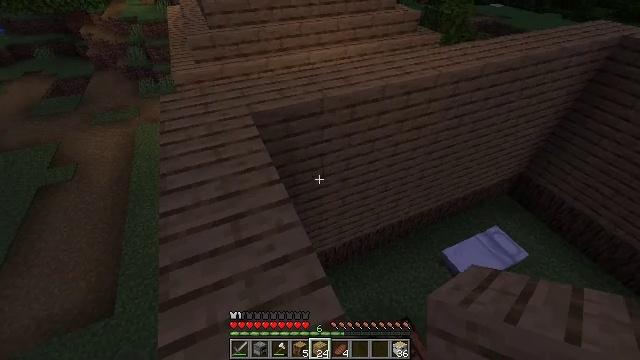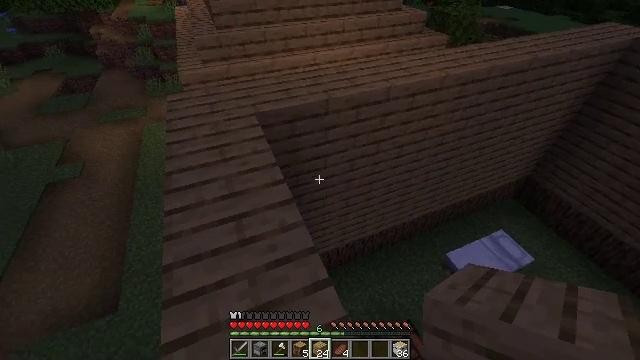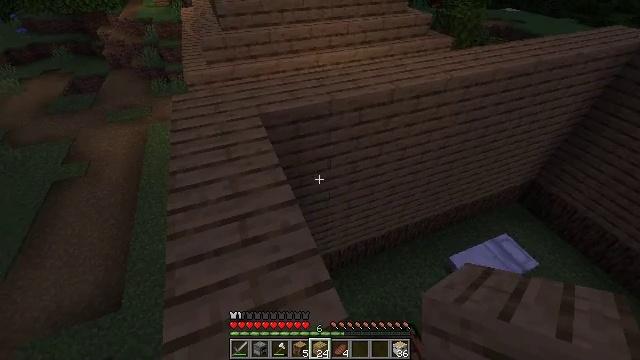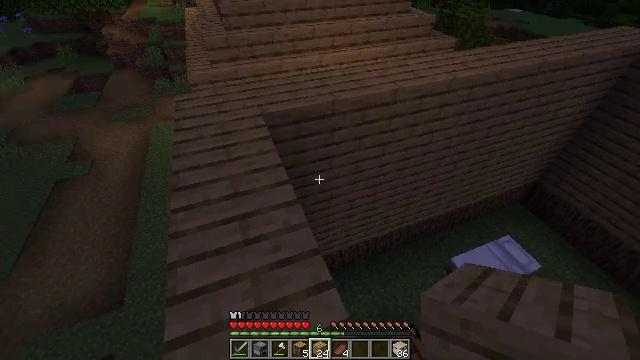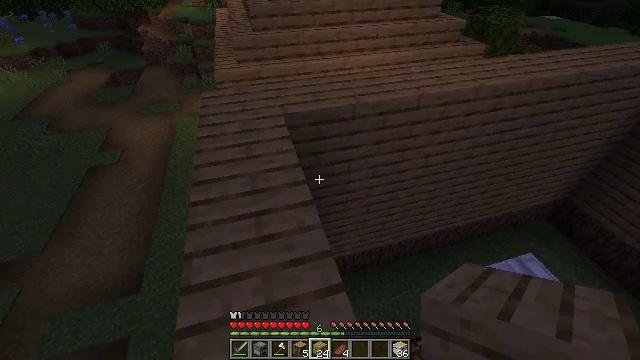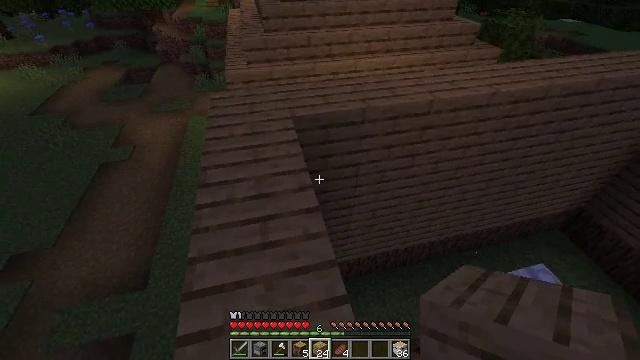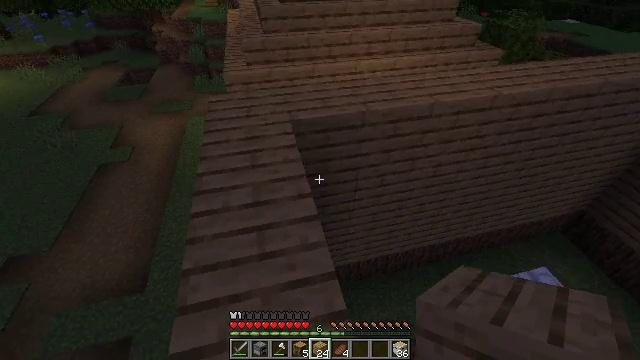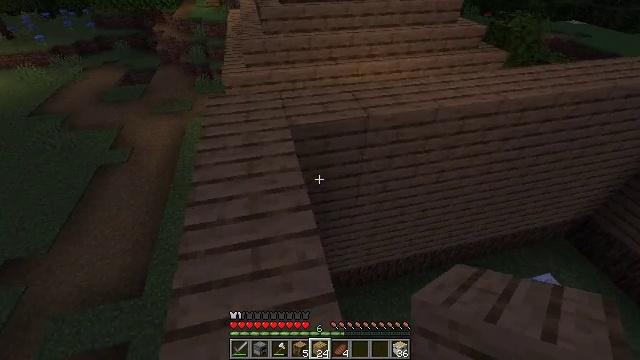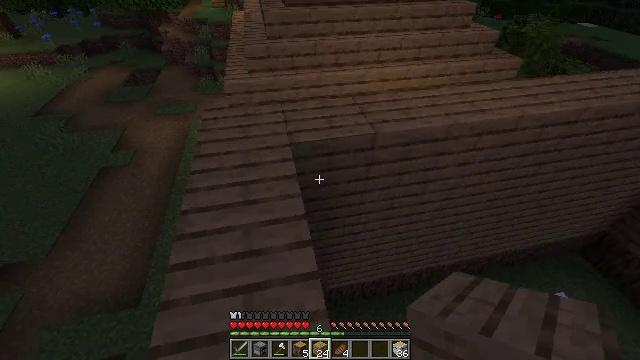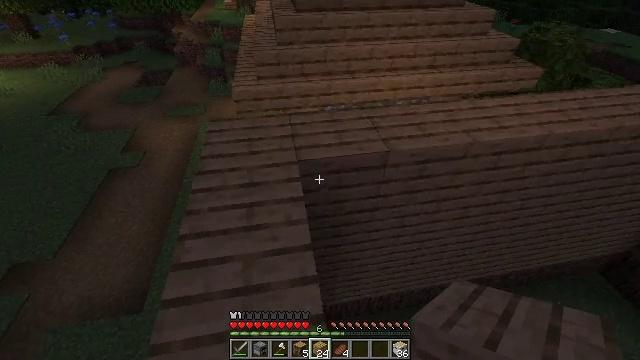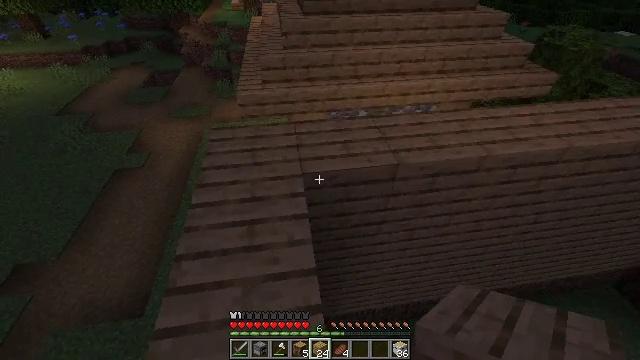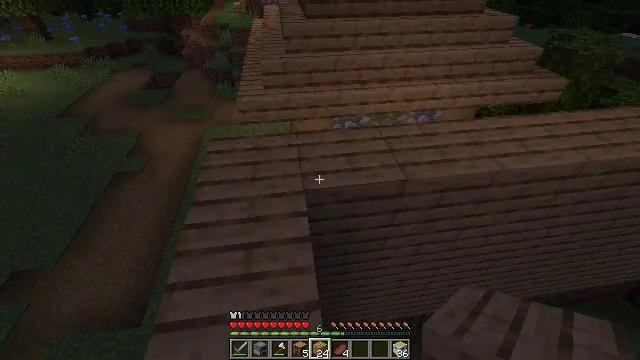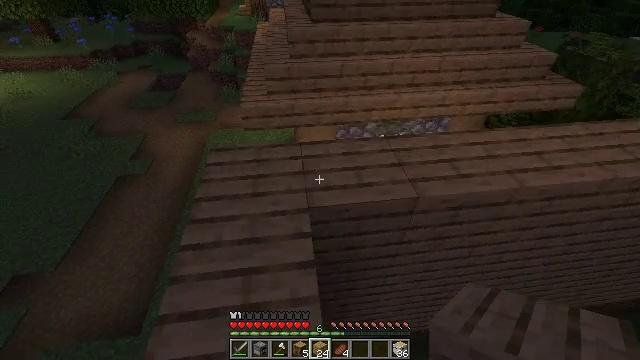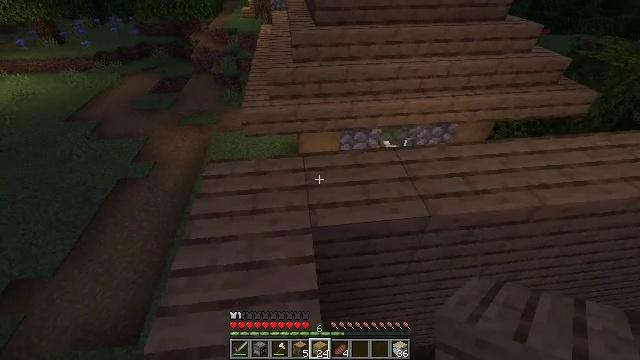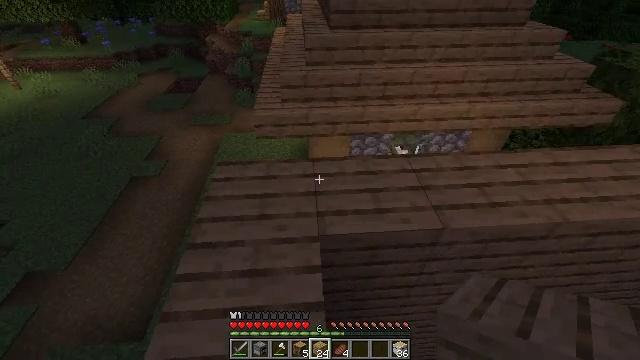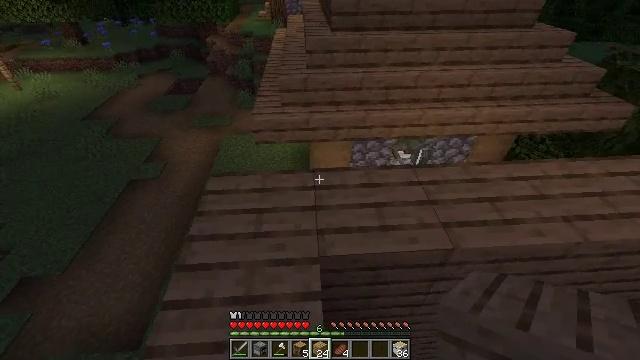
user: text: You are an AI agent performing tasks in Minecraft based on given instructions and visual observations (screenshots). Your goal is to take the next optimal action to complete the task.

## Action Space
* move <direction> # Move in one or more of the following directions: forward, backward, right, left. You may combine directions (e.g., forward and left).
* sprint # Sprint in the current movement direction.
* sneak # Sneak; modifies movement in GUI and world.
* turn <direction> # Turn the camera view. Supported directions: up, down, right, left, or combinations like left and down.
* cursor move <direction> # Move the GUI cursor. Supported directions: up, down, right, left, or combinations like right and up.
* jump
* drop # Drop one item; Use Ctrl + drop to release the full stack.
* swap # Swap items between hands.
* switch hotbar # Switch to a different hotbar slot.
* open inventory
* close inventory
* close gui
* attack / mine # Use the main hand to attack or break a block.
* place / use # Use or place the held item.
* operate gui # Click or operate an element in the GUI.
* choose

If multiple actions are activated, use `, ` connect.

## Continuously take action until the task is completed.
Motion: motion action
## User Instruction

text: Use sticks to craft a ladder.
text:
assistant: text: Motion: turn left
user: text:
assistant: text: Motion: no_op
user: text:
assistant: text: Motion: no_op
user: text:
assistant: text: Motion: turn left
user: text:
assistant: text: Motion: move forward, turn left
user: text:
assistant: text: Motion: move forward
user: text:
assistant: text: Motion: move forward
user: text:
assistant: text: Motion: move forward, turn left
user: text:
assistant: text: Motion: move forward, turn left
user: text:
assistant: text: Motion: move forward, turn left
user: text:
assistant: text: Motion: move forward
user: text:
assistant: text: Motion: move forward, turn left
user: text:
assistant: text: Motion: move forward
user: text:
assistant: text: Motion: move forward, turn left
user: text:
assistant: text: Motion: no_op
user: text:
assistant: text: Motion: no_op
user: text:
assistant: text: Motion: no_op
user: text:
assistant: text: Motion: no_op
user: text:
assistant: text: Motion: turn right
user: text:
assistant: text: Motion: turn right
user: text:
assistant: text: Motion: turn right
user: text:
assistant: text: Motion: turn right
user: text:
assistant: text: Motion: turn right
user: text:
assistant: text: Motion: move forward
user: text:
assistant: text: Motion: move forward
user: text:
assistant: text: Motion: move forward
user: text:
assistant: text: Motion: move forward, turn right
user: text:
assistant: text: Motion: move forward, turn right
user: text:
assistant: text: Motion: move forward, turn right
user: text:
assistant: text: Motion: move forward, turn right